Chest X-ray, AP view. Patient: 47 years old, sex F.
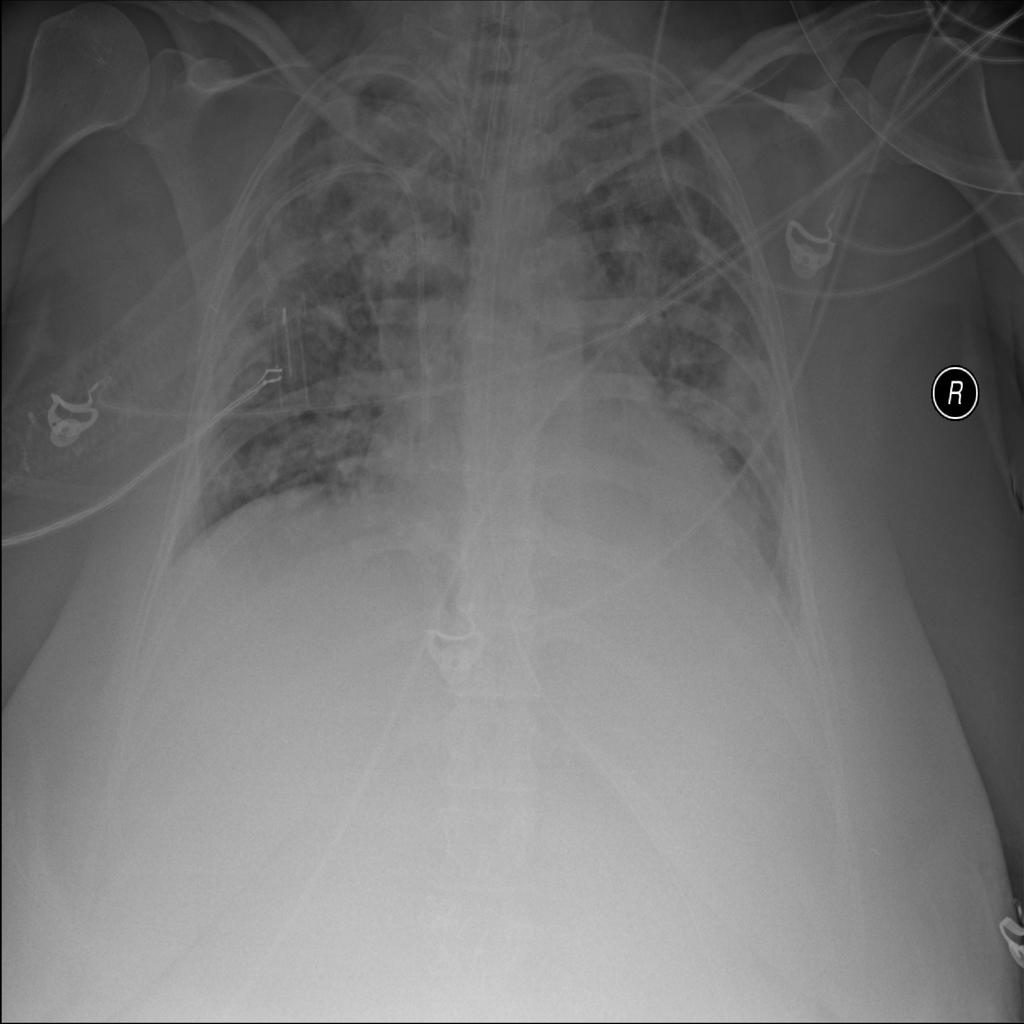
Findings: No Finding